Question: Please have a look at the following XML
'''
<?xml version="1.0" encoding="utf-8"?>
<RelativeLayout xmlns:android="http://schemas.android.com/apk/res/android"
android:layout_width="fill_parent"
android:layout_height="fill_parent"
android:background="#ffffff" >
<TextView
android:id="@+id/save_txt"
android:layout_width="wrap_content"
android:layout_height="wrap_content"
android:layout_marginTop="22dp"
android:text="@string/save_to" />
<LinearLayout
android:id="@+id/save_location_radio_layout"
android:layout_width="wrap_content"
android:layout_height="wrap_content"
android:orientation="vertical"
android:layout_toRightOf="@+id/save_txt"
android:layout_marginTop="22dp"
android:layout_marginLeft="5dp"
android:layout_alignBaseline="@+id/save_txt">
<RadioGroup
android:id="@+id/save_selection_group"
android:layout_width="wrap_content"
android:layout_height="wrap_content"
android:orientation="horizontal">
<RadioButton
android:id="@+id/radio_sd"
android:layout_width="wrap_content"
android:layout_height="wrap_content"
android:checked="true"
android:text="SD" />
<RadioButton
android:id="@+id/radio_phone"
android:layout_width="wrap_content"
android:layout_height="wrap_content"
android:text="Phone" />
</RadioGroup>
</LinearLayout>
<TextView
android:id="@+id/save_name_txt"
android:layout_width="wrap_content"
android:layout_height="wrap_content"
android:layout_below="@+id/save_txt"
android:layout_marginTop="50dp"
android:text="@string/save_name" />
<EditText
android:id="@+id/save_name_edt"
android:layout_width="wrap_content"
android:layout_height="wrap_content"
android:layout_below="@+id/save_txt"
android:layout_toRightOf="@+id/save_name_txt"
android:layout_alignBaseline="@+id/save_name_txt"
android:layout_marginLeft="15dp"
android:paddingBottom="10dp"
android:ems="8" >
<requestFocus />
</EditText>
<Button
android:id="@+id/save_voice_note_button"
style="?android:attr/buttonStyleSmall"
android:layout_width="wrap_content"
android:layout_height="wrap_content"
android:layout_below="@+id/save_txt"
android:layout_toRightOf="@+id/save_name_edt"
android:layout_alignBaseline="@+id/save_name_edt"
android:layout_marginLeft="5dp"
android:paddingBottom="10dp"
android:text="@string/save" />
</RelativeLayout>
'''
This generates the following

There are 2 issues.
1. As you can see, the RadioButtons are not aligned to the right of 'Save To: ' TextView
2. This is actually a Dialog and when I open this window, the height of the window is not enough. Please refer to the image, it displays only 90% of the EditText and Button.
I have done my best to correct this but still no good. What have I done wrong?
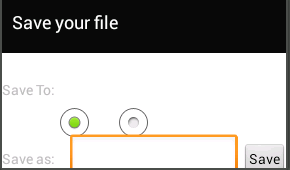
Answer: To fix problem with dialog height, change 'android:layout_height' of your main RelativeLayout to 'wrap_content'.
To align radio buttons with TextView, change '@+id/save_txt' and '@+id/save_location_radio_layout' to:
'''
<TextView
android:id="@+id/save_txt"
android:layout_width="wrap_content"
android:layout_height="wrap_content"
android:text="@string/save_to"
android:gravity="center_vertical"
android:layout_alignTop="@+id/save_location_radio_layout"
android:layout_alignBottom="@+id/save_location_radio_layout"/>
<LinearLayout
android:id="@+id/save_location_radio_layout"
android:layout_width="wrap_content"
android:layout_height="wrap_content"
android:orientation="vertical"
android:layout_toRightOf="@+id/save_txt"
android:layout_marginTop="22dp"
android:layout_marginLeft="5dp">
'''